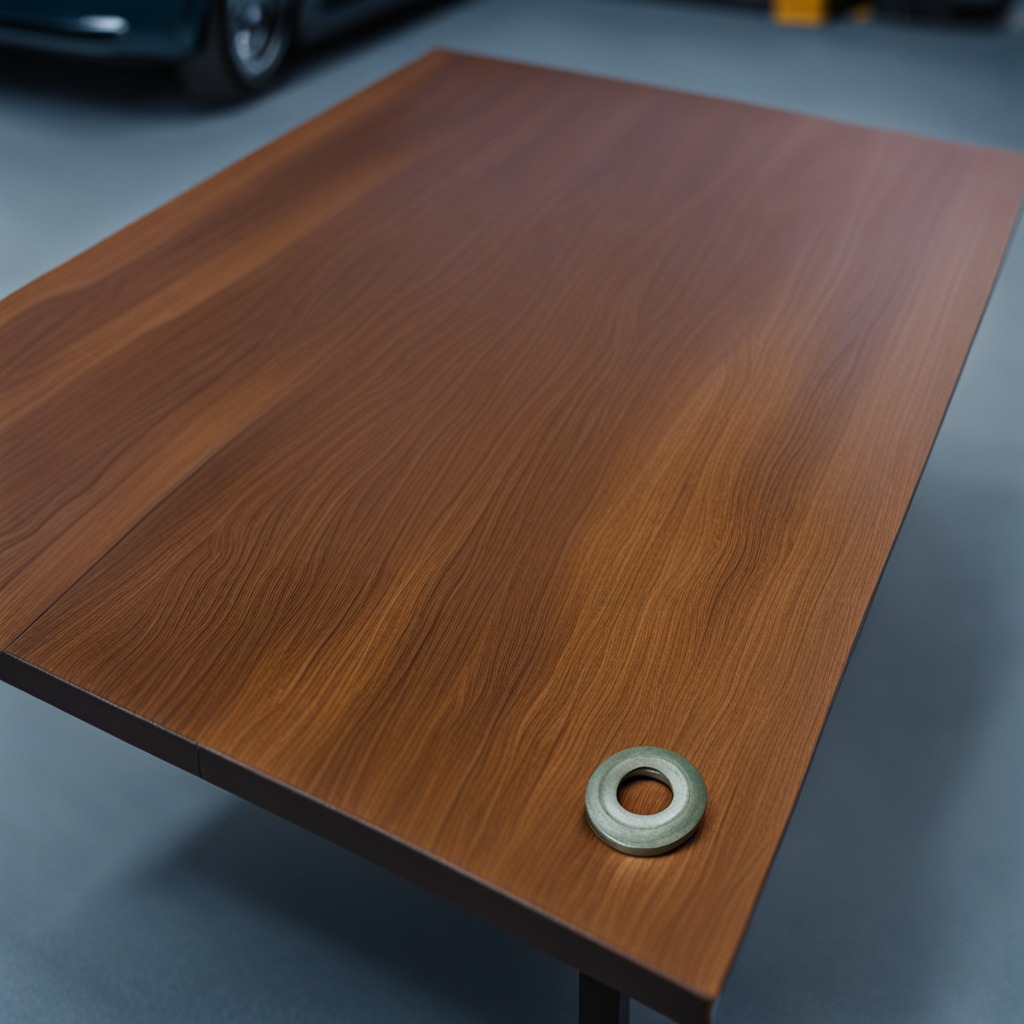
A flat metal washer is lying on a table in a garage at twilight.